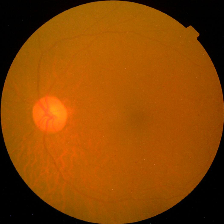
Diabetic retinopathy grade: No DR